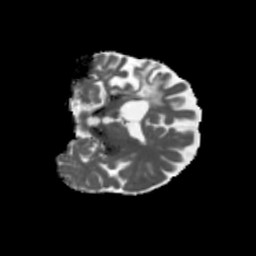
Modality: MD
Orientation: coronal
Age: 69
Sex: female
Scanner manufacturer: siemens
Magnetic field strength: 3 T
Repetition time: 5.47 s
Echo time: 0.0854 s